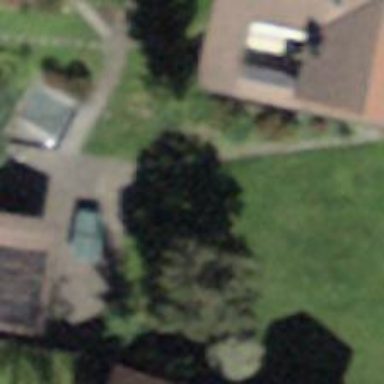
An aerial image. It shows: Group of garages.